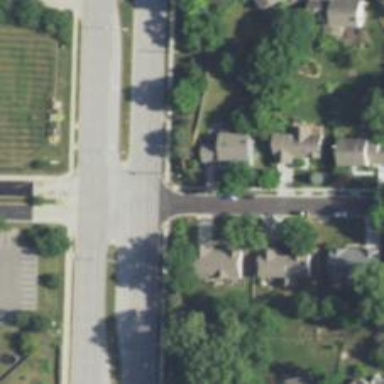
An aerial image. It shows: Road with dash markings.